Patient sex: M
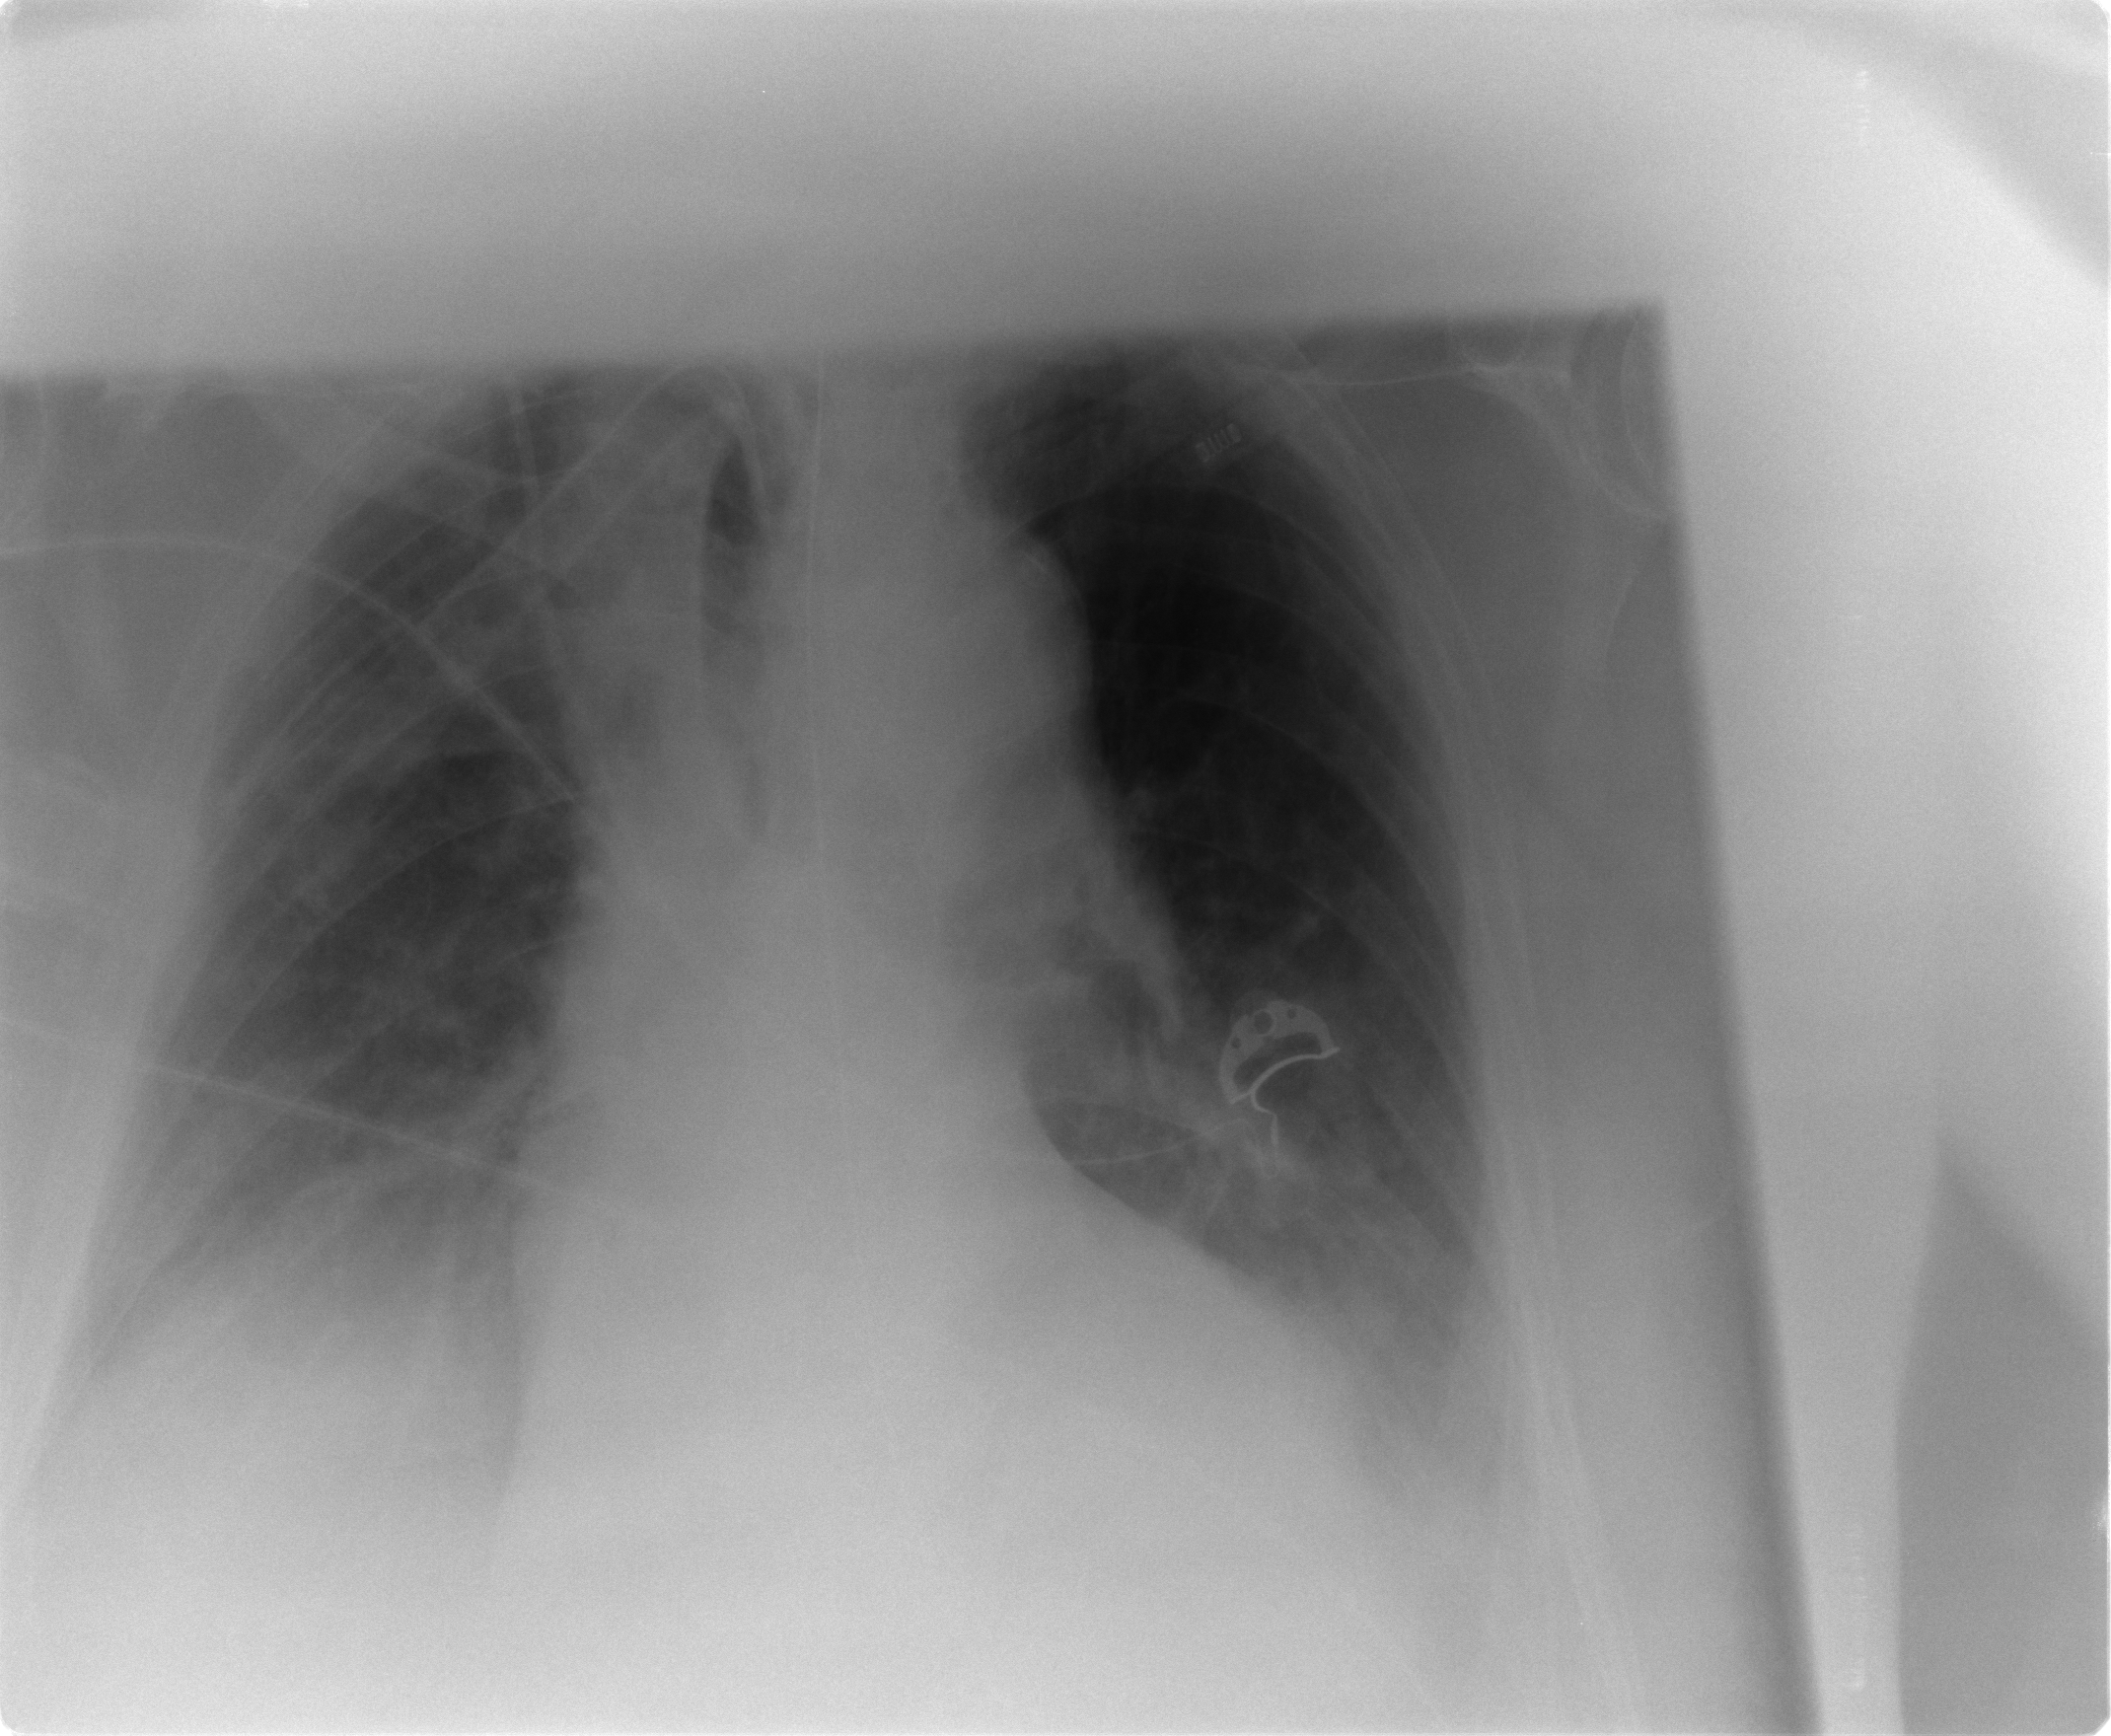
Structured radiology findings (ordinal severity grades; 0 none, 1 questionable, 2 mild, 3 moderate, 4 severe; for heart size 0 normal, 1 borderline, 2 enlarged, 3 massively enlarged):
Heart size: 2
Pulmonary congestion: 2
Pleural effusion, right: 2
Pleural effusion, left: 2
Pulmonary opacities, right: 0
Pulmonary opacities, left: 0
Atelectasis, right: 0
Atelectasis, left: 0